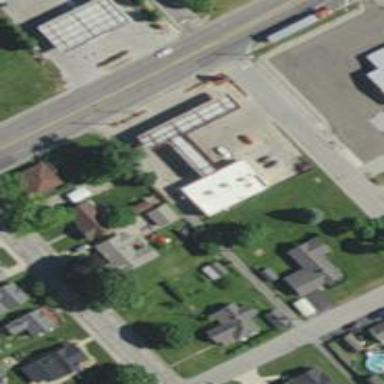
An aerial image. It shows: Convenience shop.